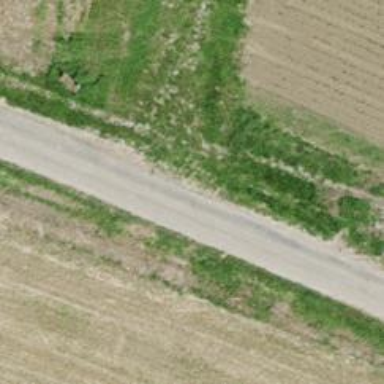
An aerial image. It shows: Well-maintained track road of grade 1.